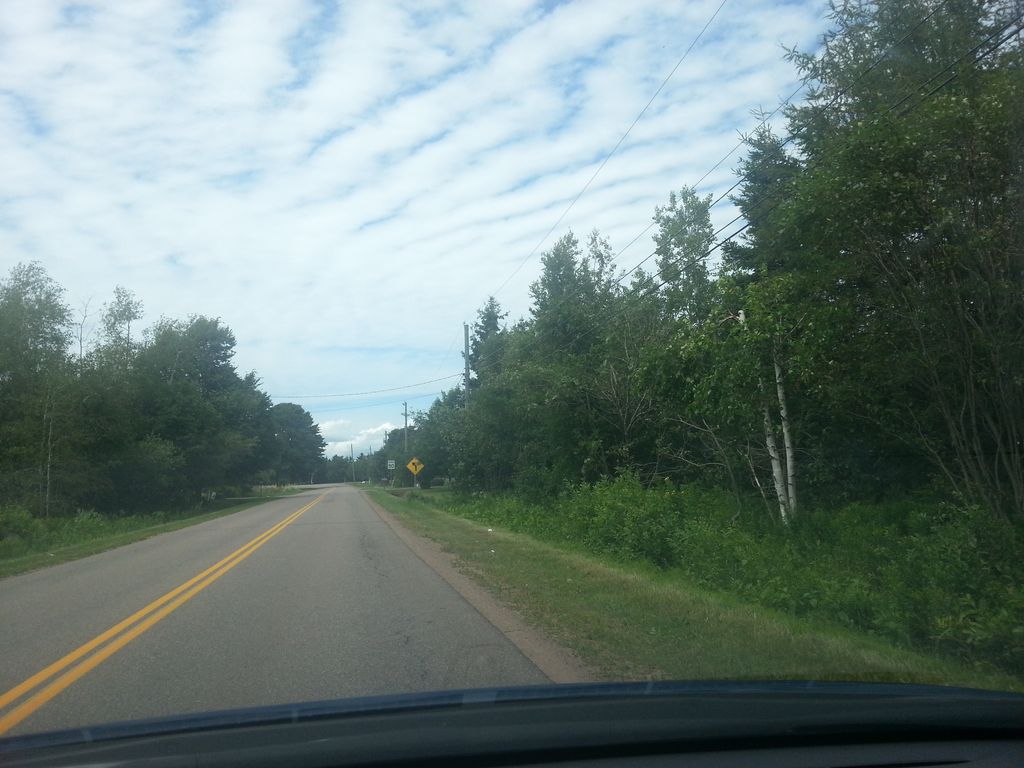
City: charlottetown